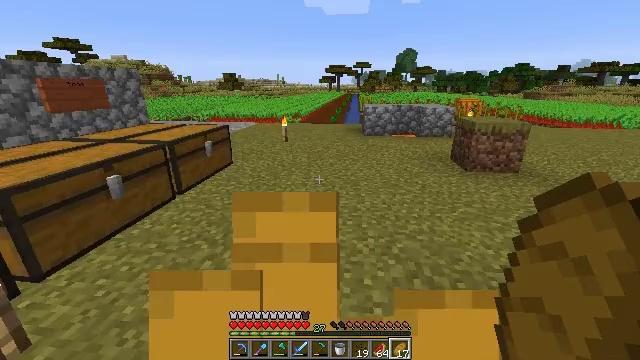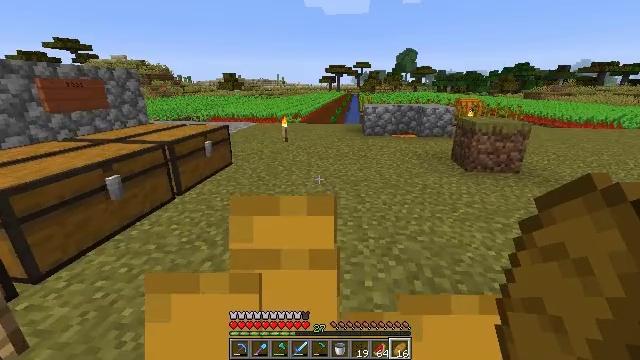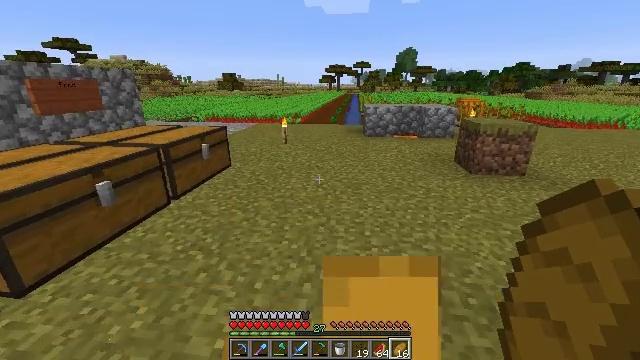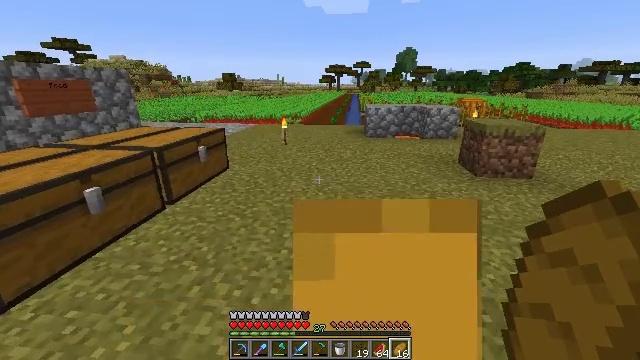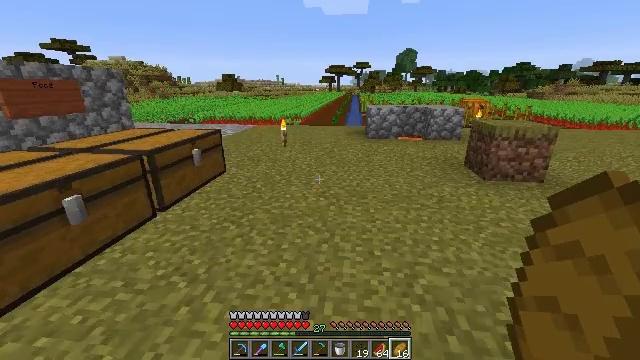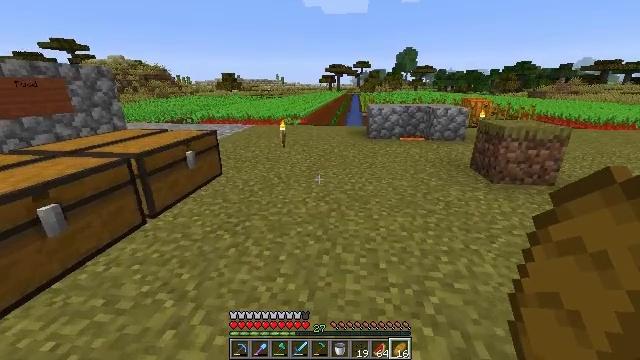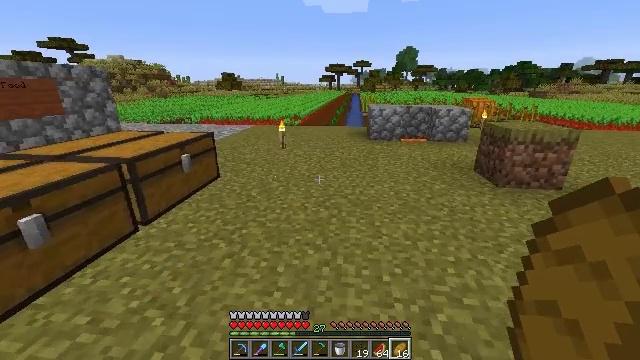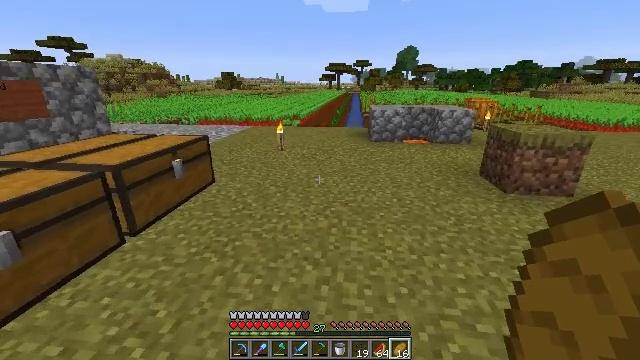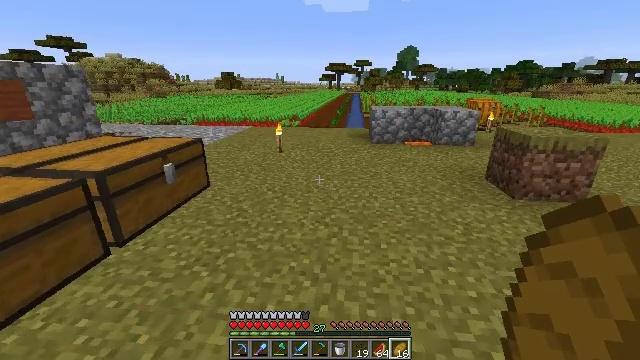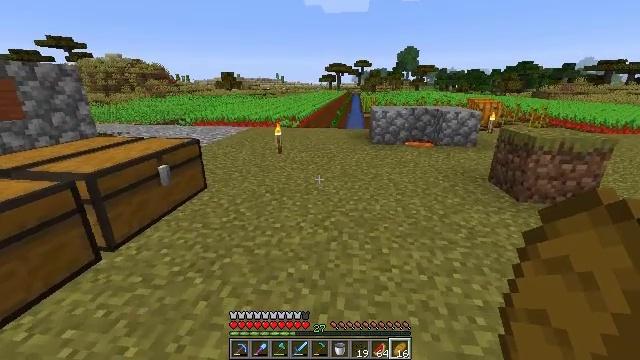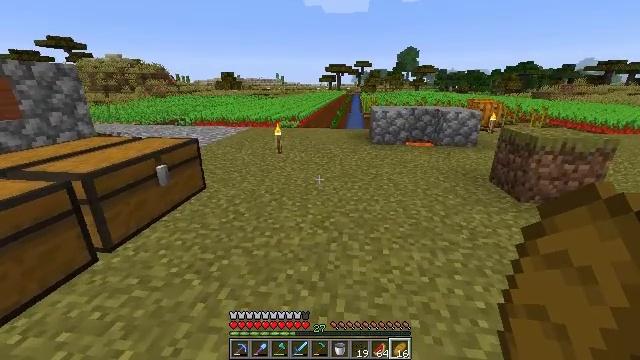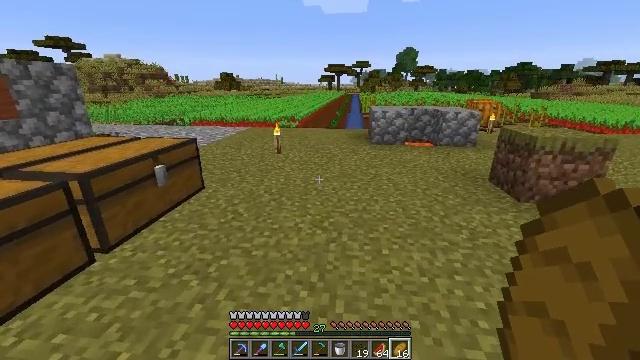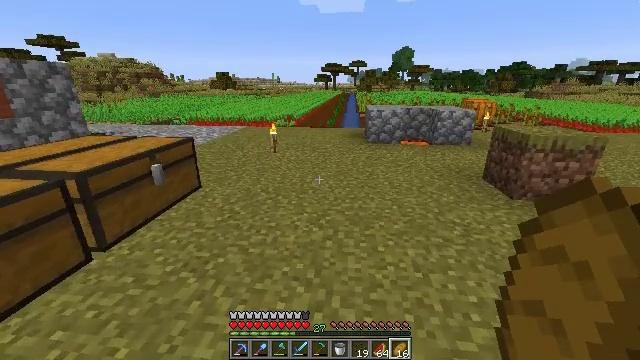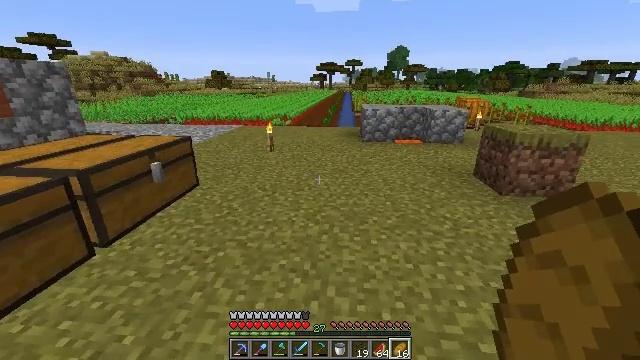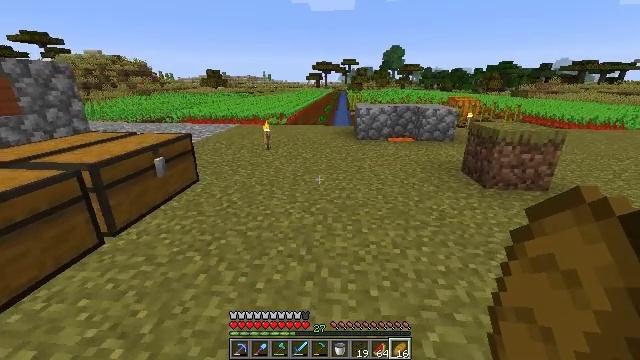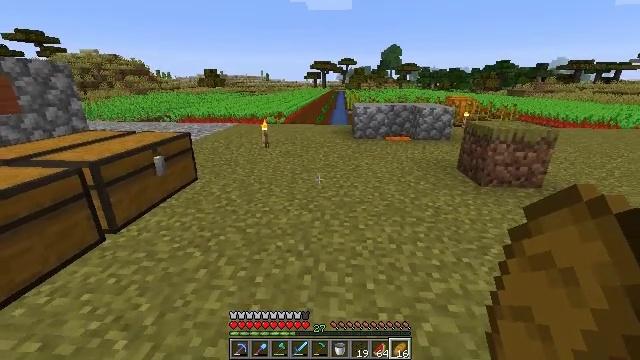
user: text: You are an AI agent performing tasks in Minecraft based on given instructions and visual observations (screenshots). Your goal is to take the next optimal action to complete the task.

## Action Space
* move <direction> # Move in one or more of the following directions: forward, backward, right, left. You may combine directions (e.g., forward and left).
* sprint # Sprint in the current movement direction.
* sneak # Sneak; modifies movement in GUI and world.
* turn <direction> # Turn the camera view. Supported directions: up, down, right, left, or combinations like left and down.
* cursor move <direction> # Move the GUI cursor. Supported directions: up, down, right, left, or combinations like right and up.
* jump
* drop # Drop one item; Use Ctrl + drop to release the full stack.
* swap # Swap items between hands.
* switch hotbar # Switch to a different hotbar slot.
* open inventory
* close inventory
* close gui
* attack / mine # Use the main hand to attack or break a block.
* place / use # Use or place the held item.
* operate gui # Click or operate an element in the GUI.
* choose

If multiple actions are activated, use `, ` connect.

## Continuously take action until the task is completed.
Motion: motion action
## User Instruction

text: Get melon seeds by using a crafting grid and melon slices.
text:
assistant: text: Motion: move forward, use / place
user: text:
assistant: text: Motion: move forward, use / place
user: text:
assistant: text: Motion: move forward, use / place
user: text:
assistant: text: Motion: move forward, use / place
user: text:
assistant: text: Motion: move forward, use / place
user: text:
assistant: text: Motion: move forward, use / place
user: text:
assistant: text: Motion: move forward, use / place
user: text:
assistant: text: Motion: use / place
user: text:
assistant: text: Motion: use / place
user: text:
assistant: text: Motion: use / place
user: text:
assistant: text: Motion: no_op
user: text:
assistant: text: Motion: move back
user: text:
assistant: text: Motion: move back
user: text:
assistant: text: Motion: move back
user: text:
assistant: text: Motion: move back
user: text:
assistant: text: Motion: move back
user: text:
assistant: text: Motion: move back
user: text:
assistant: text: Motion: move back
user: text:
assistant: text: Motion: move back
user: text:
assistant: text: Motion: move back
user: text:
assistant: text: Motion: move back
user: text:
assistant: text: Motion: move back
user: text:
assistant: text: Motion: no_op
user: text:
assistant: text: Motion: no_op
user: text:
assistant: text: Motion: no_op
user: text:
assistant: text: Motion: move forward
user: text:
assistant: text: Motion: move forward
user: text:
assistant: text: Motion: move forward
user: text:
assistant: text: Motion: move forward
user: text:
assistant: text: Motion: move forward